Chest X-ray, PA view. Patient: 60 years old, sex M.
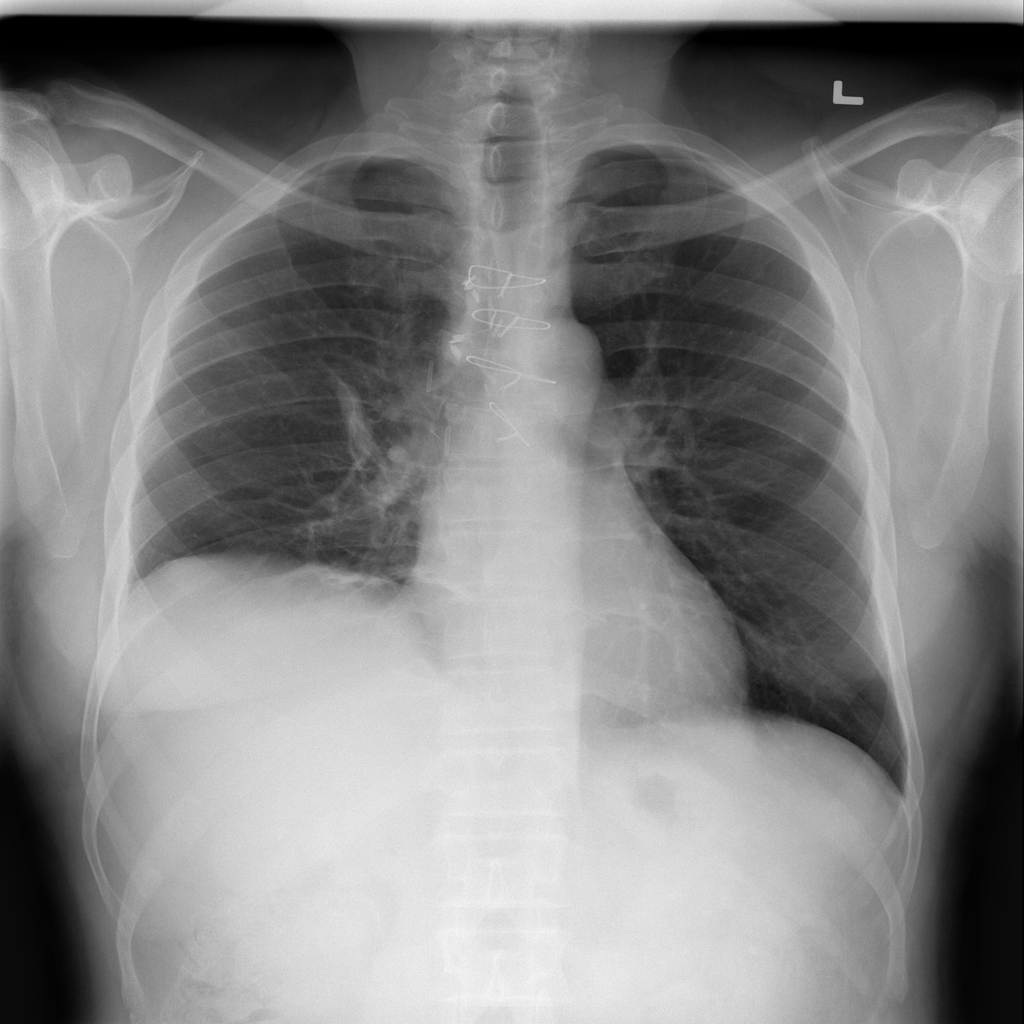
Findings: Atelectasis